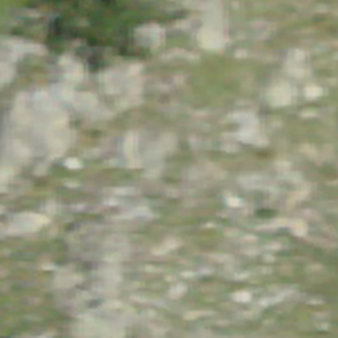
Label: other